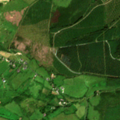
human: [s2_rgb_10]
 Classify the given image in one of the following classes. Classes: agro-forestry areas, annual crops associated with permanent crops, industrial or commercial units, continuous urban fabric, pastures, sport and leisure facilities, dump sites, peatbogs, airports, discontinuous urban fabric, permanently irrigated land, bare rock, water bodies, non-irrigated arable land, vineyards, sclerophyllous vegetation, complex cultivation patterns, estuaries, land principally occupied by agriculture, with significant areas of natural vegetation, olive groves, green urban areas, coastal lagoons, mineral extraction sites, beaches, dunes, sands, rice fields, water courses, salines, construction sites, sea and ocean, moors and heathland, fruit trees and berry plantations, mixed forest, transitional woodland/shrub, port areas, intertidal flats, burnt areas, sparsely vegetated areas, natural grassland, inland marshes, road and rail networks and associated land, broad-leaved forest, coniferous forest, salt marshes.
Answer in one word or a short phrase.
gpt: pastures, land principally occupied by agriculture, with significant areas of natural vegetation, coniferous forest, transitional woodland/shrub